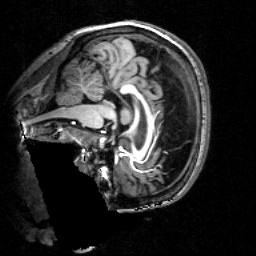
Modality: T1w
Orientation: sagittal
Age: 26
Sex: female